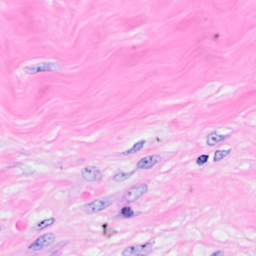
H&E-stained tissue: Breast